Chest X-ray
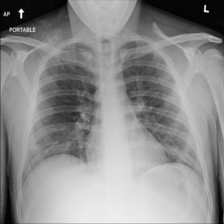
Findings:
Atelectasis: negative
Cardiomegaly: negative
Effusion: negative
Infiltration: negative
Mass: negative
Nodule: positive
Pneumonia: negative
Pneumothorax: negative
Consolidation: negative
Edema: negative
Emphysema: negative
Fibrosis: negative
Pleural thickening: negative
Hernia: negative